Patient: sex F, age 56
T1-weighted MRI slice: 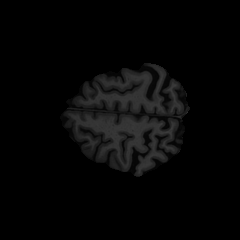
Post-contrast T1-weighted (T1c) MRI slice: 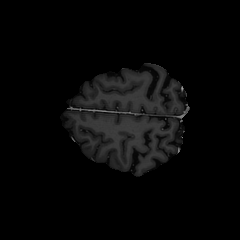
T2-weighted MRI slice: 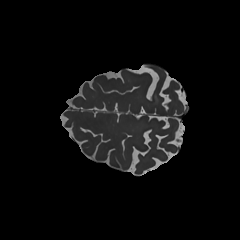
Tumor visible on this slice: yes
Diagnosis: Glioblastoma, IDH-wildtype
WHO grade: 4